Question: Is this implementation of the following formula correct? I'm having a hard time implementing certain formula into java:
'''
Formula (Original)
Y(x,y,t)=A*cos(w *(x,y)+ wt*t + FI;
Formula (Java)
float yPos = (float) (A* Math.cos((w * (y) + w * (x)) + wt* t+ FI));
'''
yPos is the y (up) position of a vector on a grid. And since the original formula appears to return a vector i simply applied it to y.
I have created a 3 dimensional grid that contains vertices. Each vertices position is changed in an update loop using a nested for loop:
'''
for (int y = 0; y < sizeY; y++) {
for (int x = 0; x < sizeX; x++) {
float xPos = x;
float yPos = 0;
float zPos = y;
yPos += sineY(x, y, time); // Cant be consistant Waves
waterVertexPos.set(xPos, yPos, zPos); //y is where z is
vertBufArray[index++] = waterVertexPos.getX();
vertBufArray[index++] = waterVertexPos.getY();
vertBufArray[index++] = waterVertexPos.getZ();
}
}
'''
The for loop changes the yposition of each vertex using the above formula:
'''
float yPos = (float) (A* Math.cos((w * (y) + w * (x)) + wt* t+ FI));
'''
The information for the Formula:
Amplitude of these waves (A): half of the length between wave crest to trough;
Wavelength (L): distance between two wave crests;
Spatial angular frequency (w): direction of spatial anglular frequency is the same
with the wave diffuse direction, and the quantity is
relative with the wavelength L: |w|=2*PI/L;
Speed of waves (s): distance of the waves moved in one second;
Temporal angular frequency (wt): wt=S*2*PI/L;
Direction of waves (D): the direction of the wave crests.
Initiatory phase (FI): the initiatory phase of waves;
EDIT:
using this formula gives me the following result:

Source:
<URL>
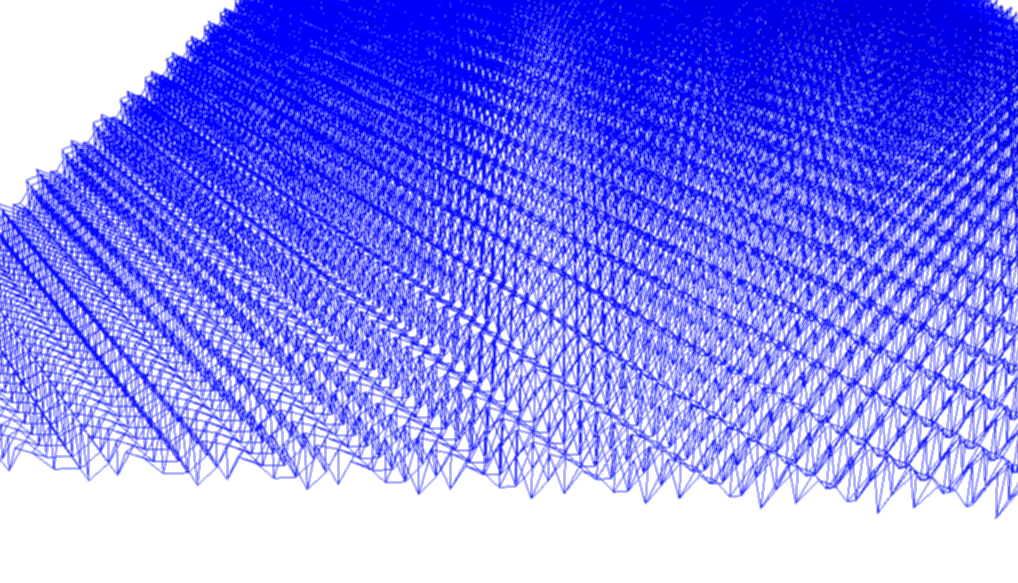
Answer: 'w' is a vector, so you need two numbers 'wx' and 'wy':
'''
float yPos = A*Math.cos(wx*x + wy*y + wt*t+ FI);
'''
Otherwise, all should be fine, just be sure to expand all vector / matrix expressions into arithmetic operations when you encounter those.